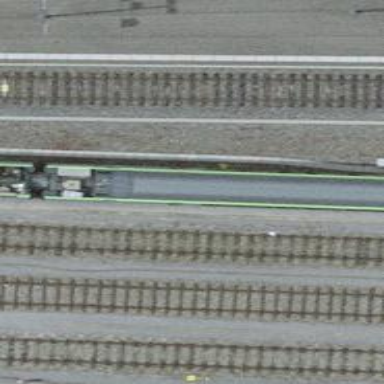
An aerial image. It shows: Yard with single rail track. The railway track is electrified with contact line for service purposes.